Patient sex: M
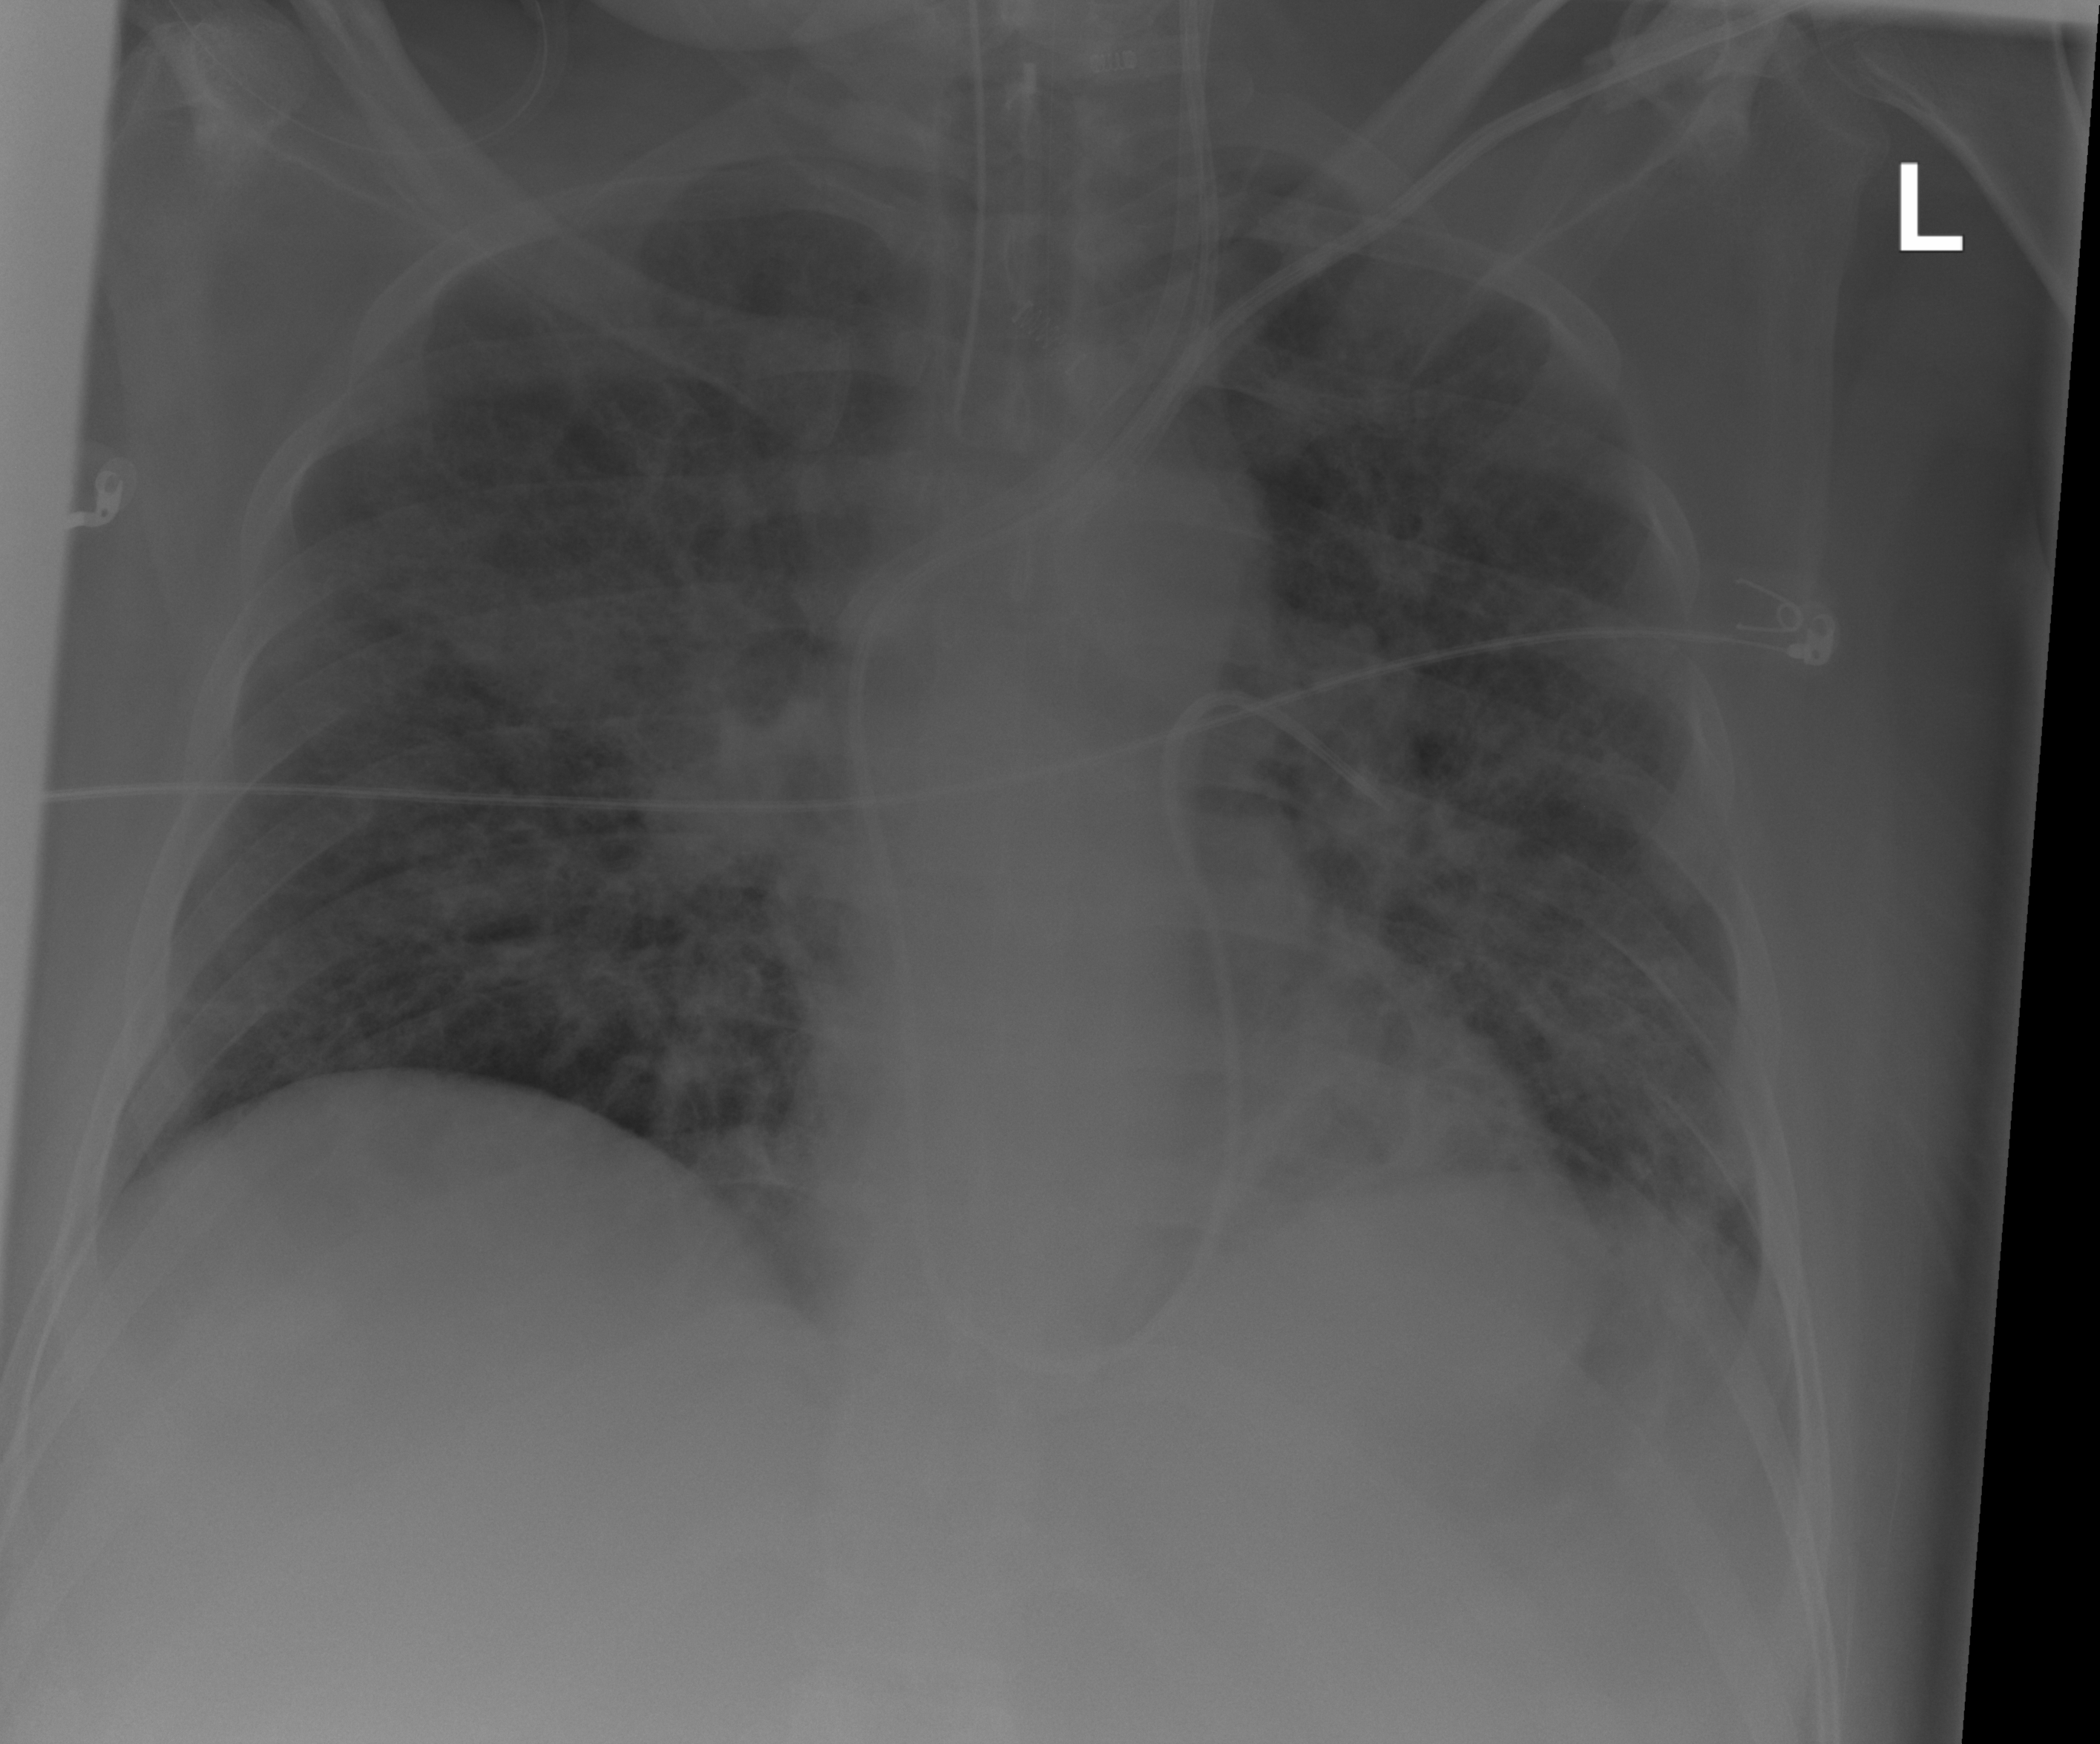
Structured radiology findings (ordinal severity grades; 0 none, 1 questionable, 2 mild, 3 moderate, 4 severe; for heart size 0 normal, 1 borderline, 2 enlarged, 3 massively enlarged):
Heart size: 0
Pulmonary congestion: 0
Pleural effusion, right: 0
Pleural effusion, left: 2
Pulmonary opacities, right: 3
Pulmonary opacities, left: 3
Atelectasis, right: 2
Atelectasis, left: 3